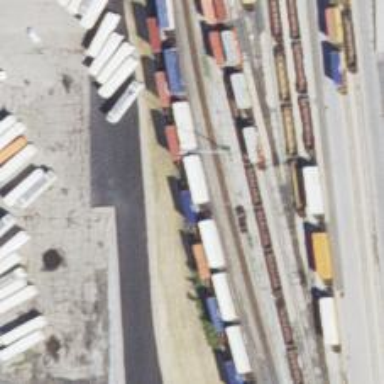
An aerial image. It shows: Railway siding for service.